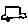
Label: car